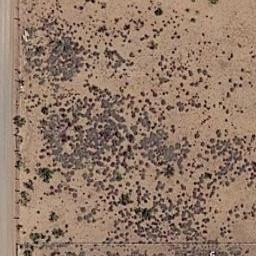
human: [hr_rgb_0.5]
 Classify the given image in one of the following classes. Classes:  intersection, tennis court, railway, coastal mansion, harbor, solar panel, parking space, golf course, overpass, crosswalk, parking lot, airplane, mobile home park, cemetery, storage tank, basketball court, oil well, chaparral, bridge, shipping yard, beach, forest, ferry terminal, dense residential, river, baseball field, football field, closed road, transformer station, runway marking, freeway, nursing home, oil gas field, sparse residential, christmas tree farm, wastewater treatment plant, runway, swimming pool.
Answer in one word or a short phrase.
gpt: chaparral